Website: lowes
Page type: store-pickup
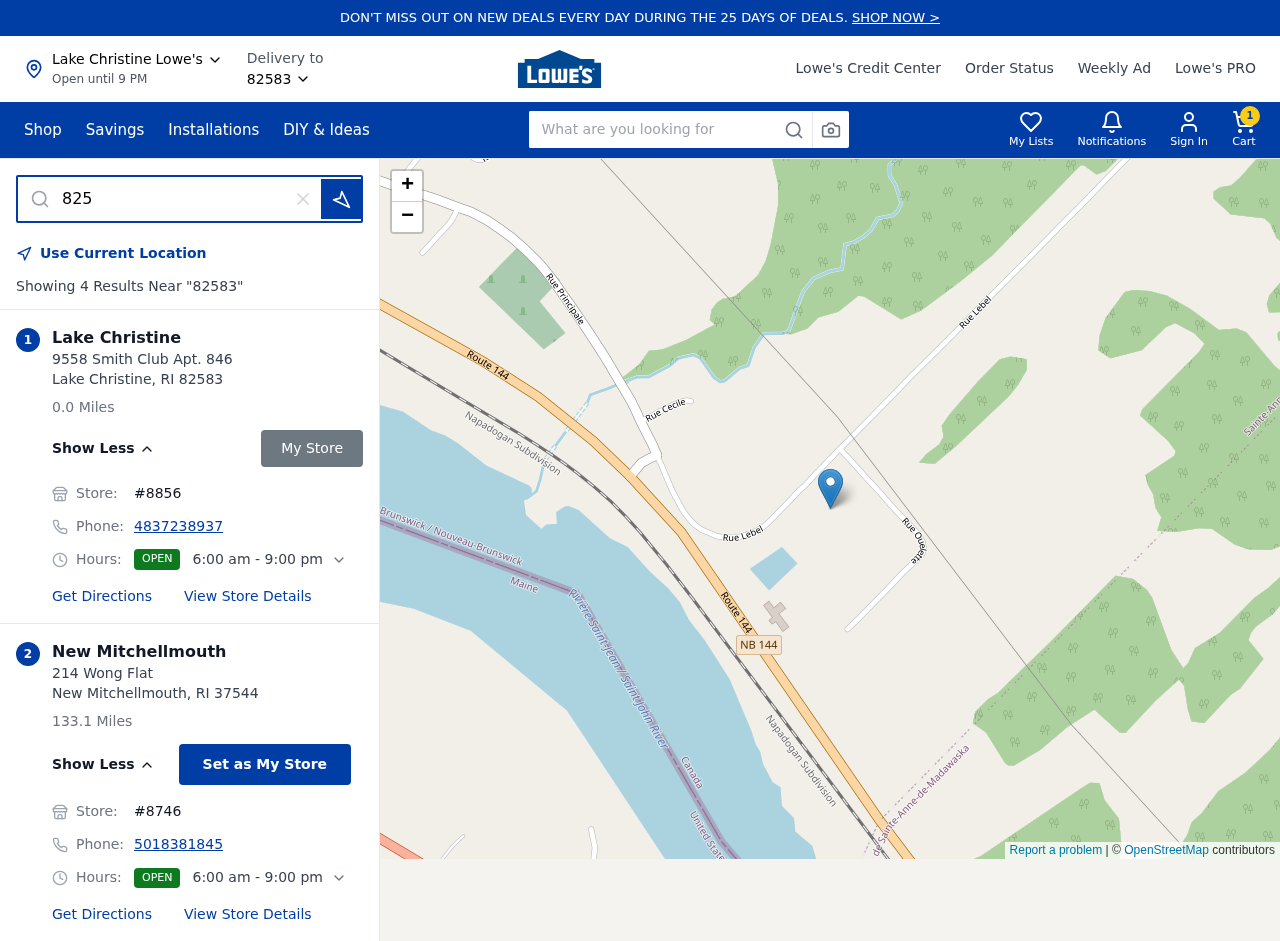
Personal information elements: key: PII_CITY
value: Lake Christine
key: PII_CITY2
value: New Mitchellmouth
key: PII_LOCATION1_STREET
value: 9558 Smith Club Apt. 846
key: PII_LOCATION2_POSTCODE
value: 37544
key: PII_LOCATION2_STREET
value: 214 Wong Flat
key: PII_PHONE
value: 4837238937
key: PII_PHONE_ALT
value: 5018381845
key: PII_POSTCODE
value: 82583
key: PII_STATE_ABBR
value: RI
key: PII_POSTCODE3
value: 82583
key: PII_POSTCODE_FULL
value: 82583
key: PII_POSTCODE_NUMERIC
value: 82583
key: PII_STATE_ABBR2
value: RI
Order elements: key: ORDER_NUM_ITEMS
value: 1
Search elements: key: HEADER_SEARCH
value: What are you looking for
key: SEARCH_STORE_LOCATION
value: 82583